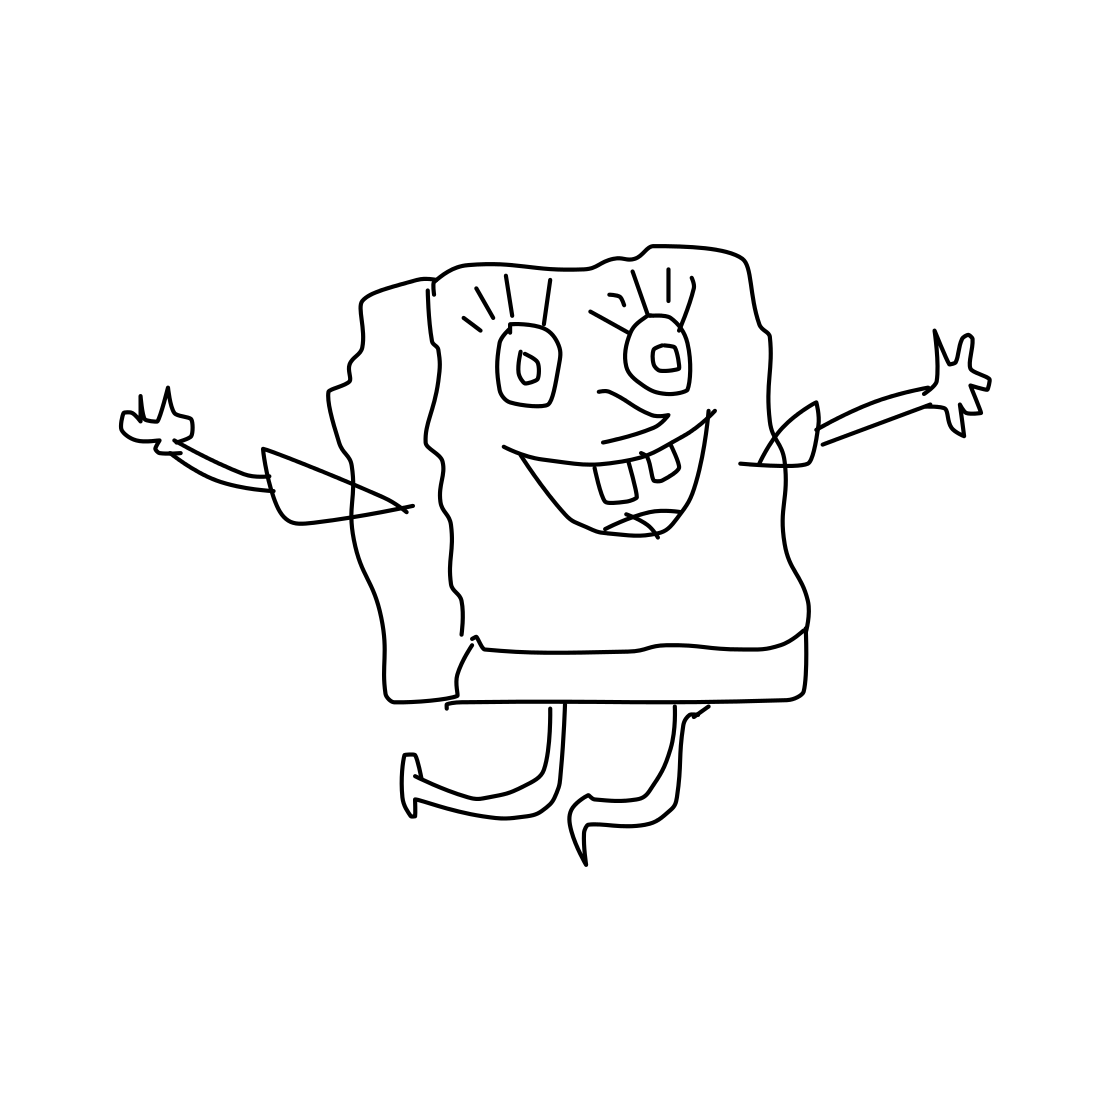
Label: sponge bob